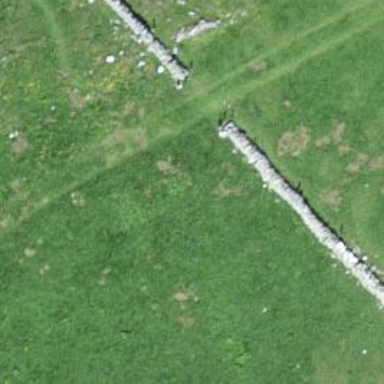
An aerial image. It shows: Wall is shown in the image.